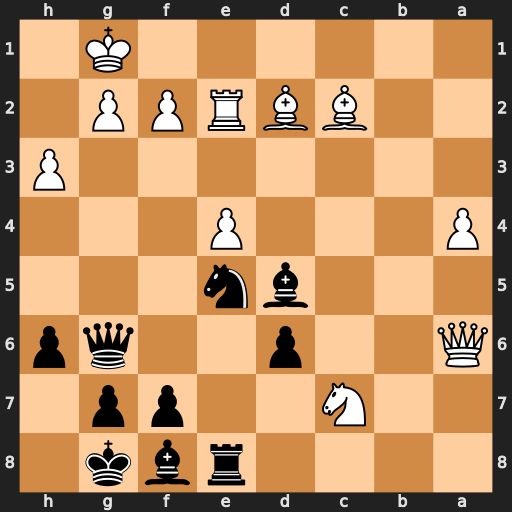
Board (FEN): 4rbk1/2N2pp1/Q2p2qp/3bn3/P3P3/7P/2BBRPP1/6K1
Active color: b
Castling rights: -
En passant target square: -
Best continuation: Bc4 Qxc4 Nxc4